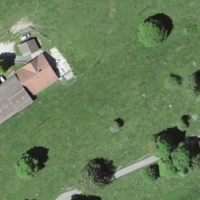
EUNIS habitat code: 43
Species observed at this site:
Myrrhis odorata